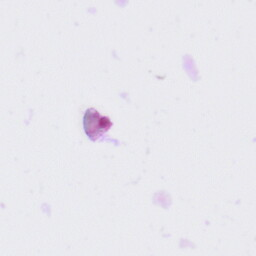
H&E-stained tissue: Tonsil